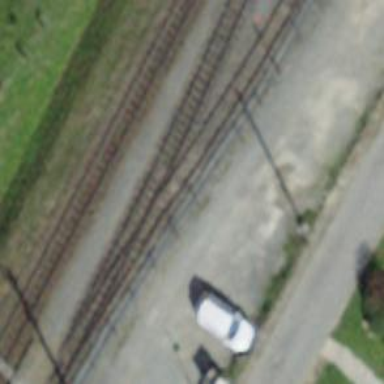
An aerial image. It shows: Railway switch.